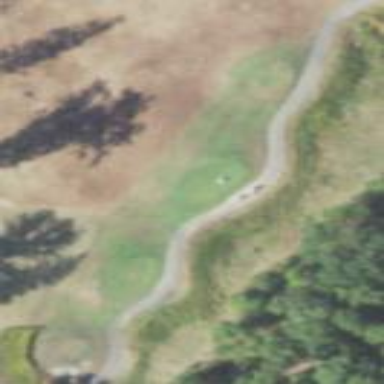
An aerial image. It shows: Rough grassy area used for golf.